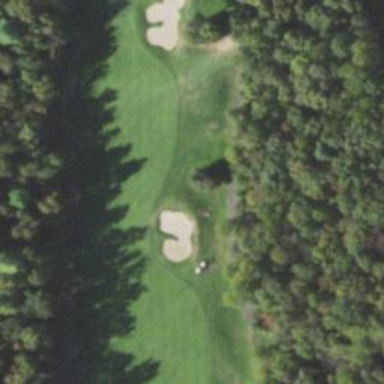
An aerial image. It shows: Rough grassy area used for golf.